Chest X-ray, PA view. Patient: 29 years old, sex M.
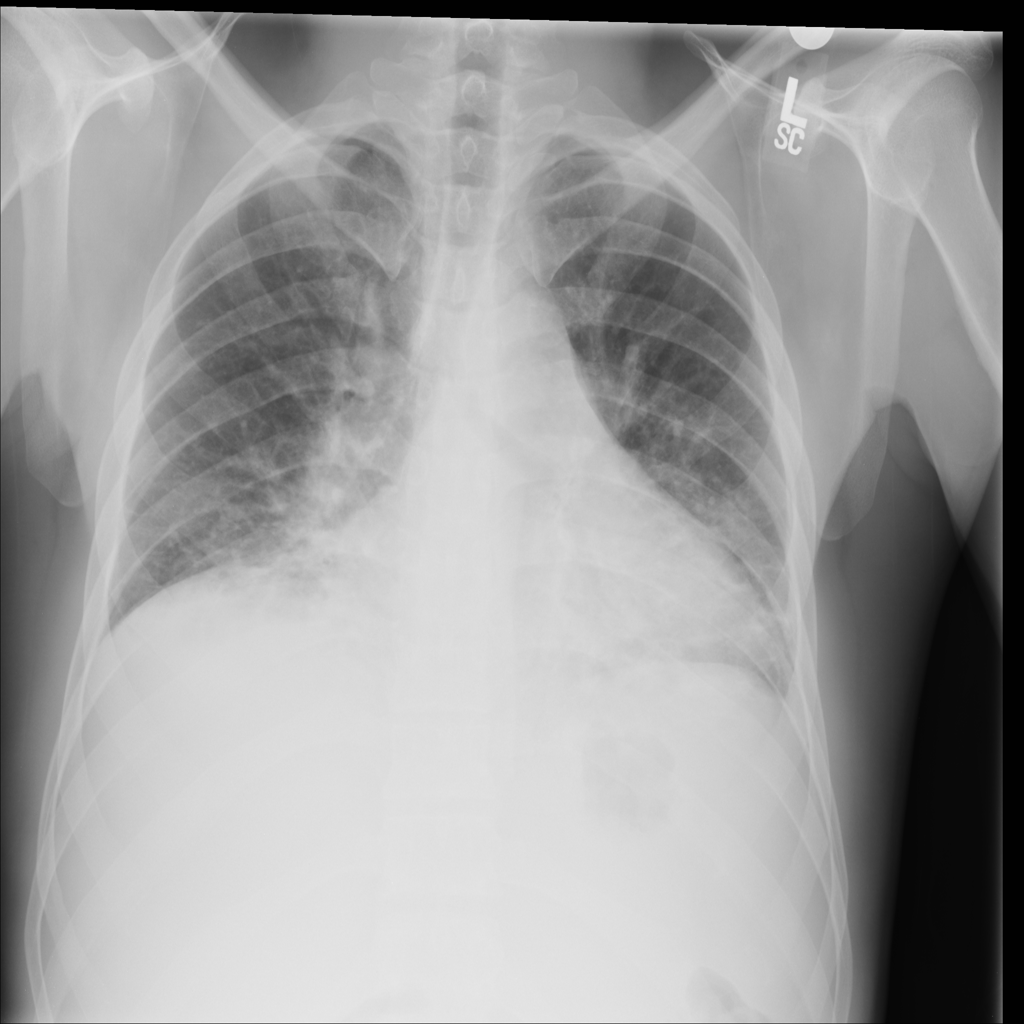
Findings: No Finding